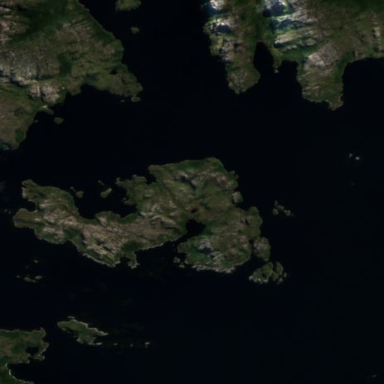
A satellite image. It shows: Island with natural coastline.